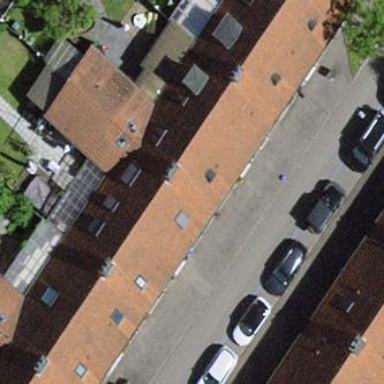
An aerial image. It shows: Terrace building.